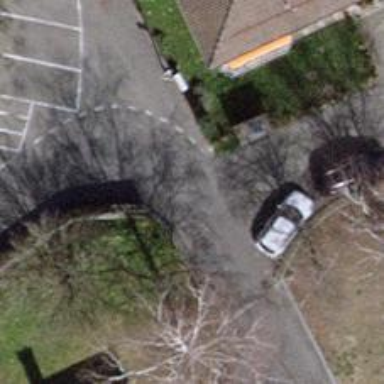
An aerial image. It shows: Asphalt road designated as living street.